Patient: sex M, age 45
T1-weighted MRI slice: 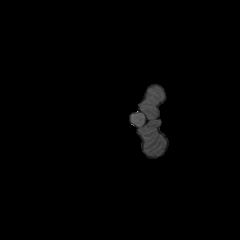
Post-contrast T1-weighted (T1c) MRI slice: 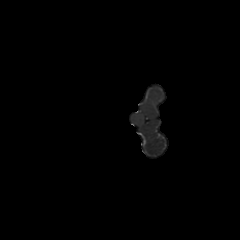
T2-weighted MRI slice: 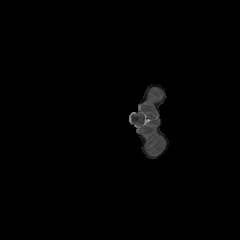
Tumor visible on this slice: no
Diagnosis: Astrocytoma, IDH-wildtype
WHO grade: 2